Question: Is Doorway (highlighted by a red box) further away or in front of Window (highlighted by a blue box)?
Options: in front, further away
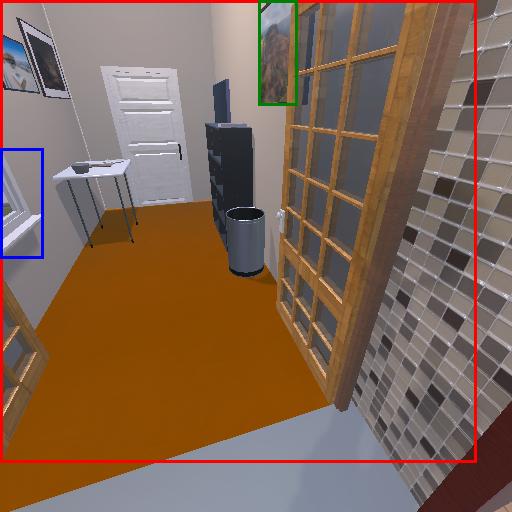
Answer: in front